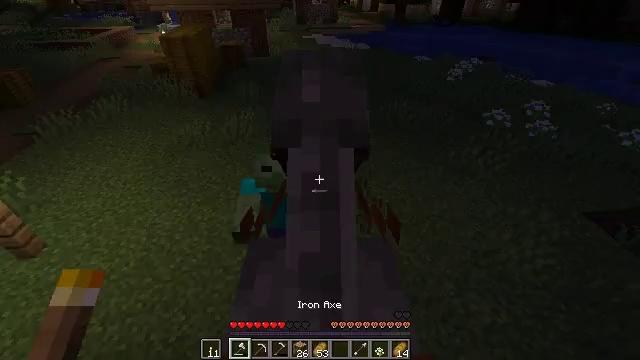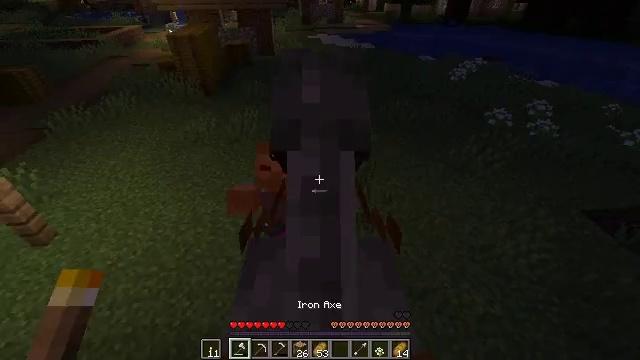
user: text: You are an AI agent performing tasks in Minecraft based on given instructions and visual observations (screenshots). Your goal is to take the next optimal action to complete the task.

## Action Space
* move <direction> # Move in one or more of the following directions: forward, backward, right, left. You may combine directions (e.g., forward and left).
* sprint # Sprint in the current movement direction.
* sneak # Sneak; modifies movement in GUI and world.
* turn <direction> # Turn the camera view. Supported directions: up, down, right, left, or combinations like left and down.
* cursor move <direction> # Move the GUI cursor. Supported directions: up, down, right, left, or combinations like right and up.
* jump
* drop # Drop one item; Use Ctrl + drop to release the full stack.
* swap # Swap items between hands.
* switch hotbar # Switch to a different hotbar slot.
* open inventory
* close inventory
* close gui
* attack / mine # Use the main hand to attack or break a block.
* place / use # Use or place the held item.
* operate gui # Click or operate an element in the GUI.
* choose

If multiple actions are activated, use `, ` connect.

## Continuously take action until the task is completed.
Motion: motion action
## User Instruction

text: Gather grass on the ground.
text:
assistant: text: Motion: move back
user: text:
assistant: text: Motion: no_op